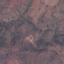
Land use / land cover class: HerbaceousVegetation